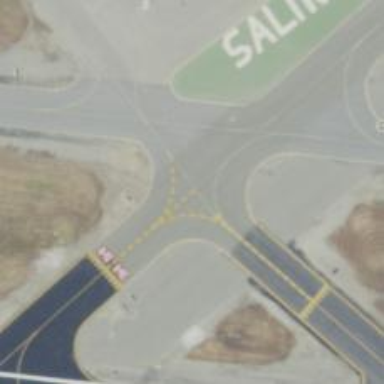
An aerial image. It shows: Image of taxiway at airport.